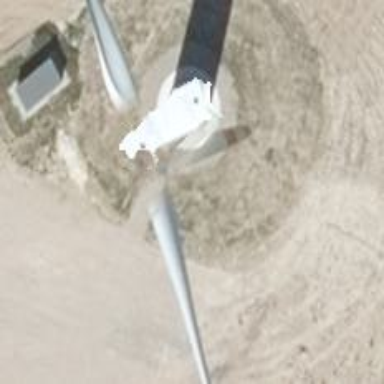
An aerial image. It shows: Wind generator powered by wind turbine.